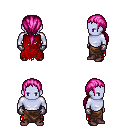
a pixel art fantasy rpg character, male body template, dark elf, purple skin, red tattered cape, robe skirt, pink ponytail hairstyle, metal gloves, maroon shoes, four views (front, back, left, right), 2x2 character sprite sheet, small pixel art, hard edges, no anti-aliasing